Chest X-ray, AP view. Patient: 37 years old, sex F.
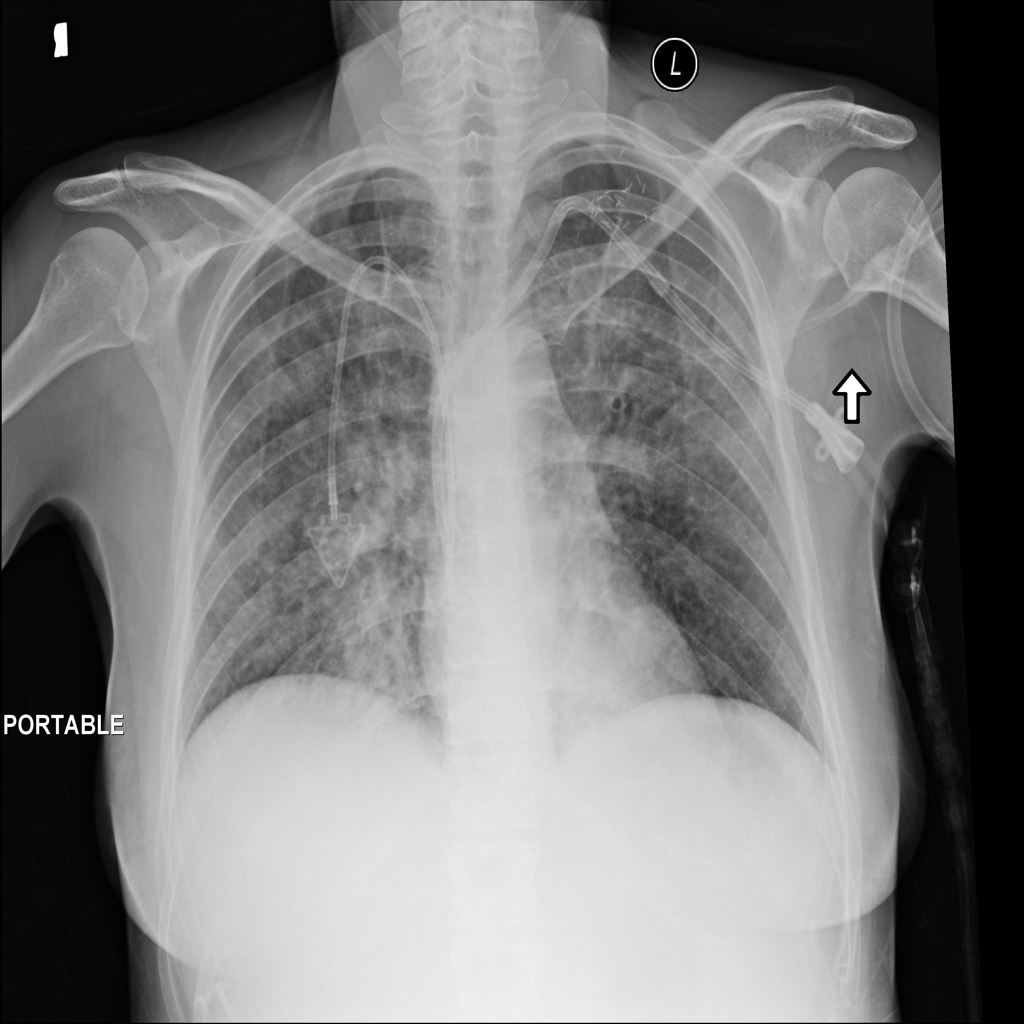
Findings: Infiltration